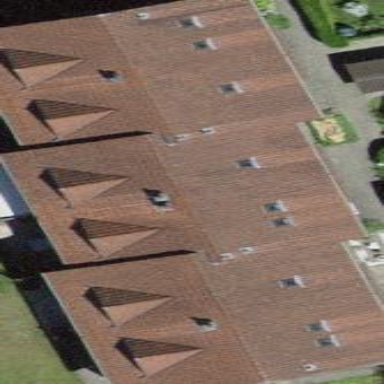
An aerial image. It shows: Gabled terrace building with roof tiles.